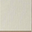
Piece: xx